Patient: sex M, age 57
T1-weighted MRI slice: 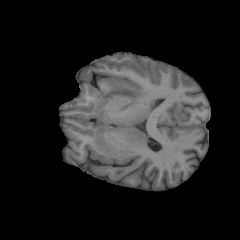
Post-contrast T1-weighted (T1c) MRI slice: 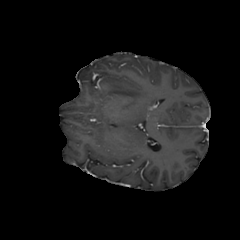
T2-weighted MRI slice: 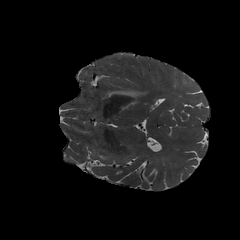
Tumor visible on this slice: yes
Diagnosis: Glioblastoma, IDH-wildtype
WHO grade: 4